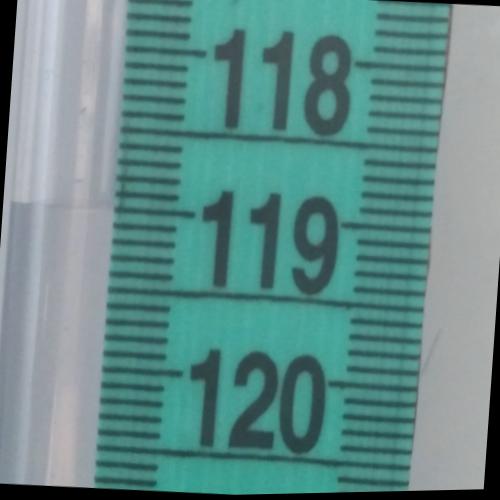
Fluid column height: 119.0 cm